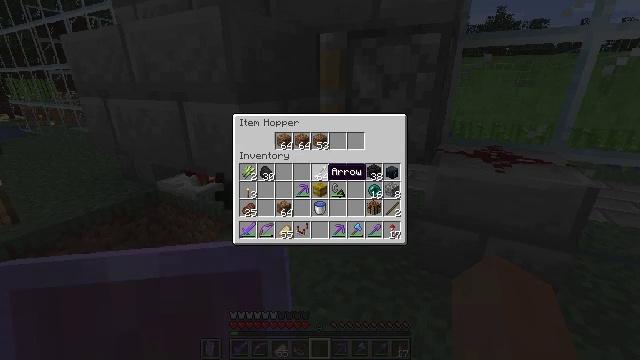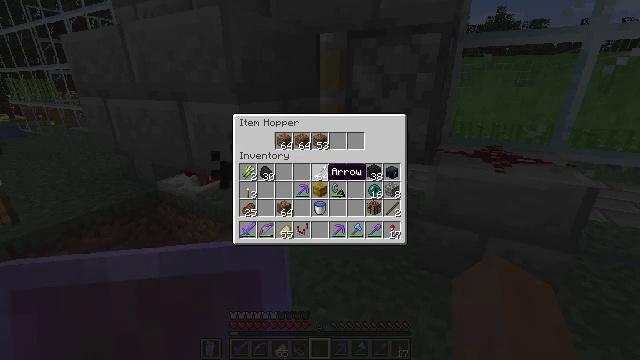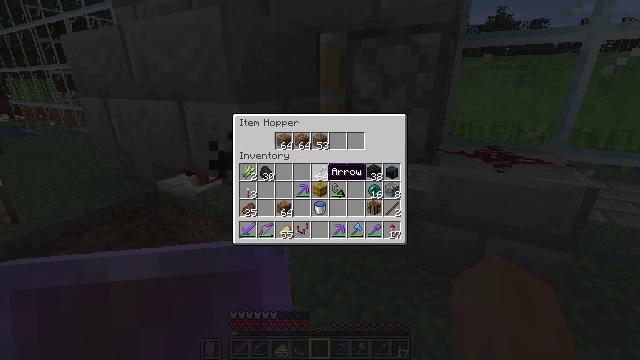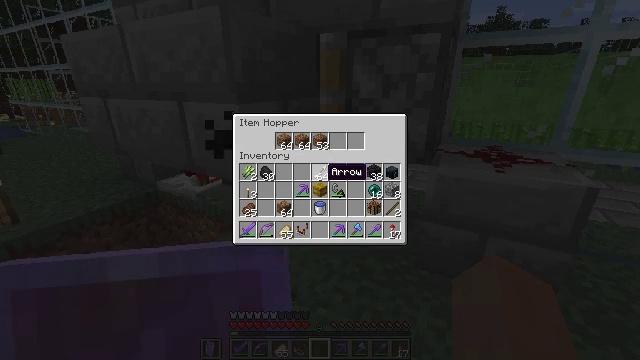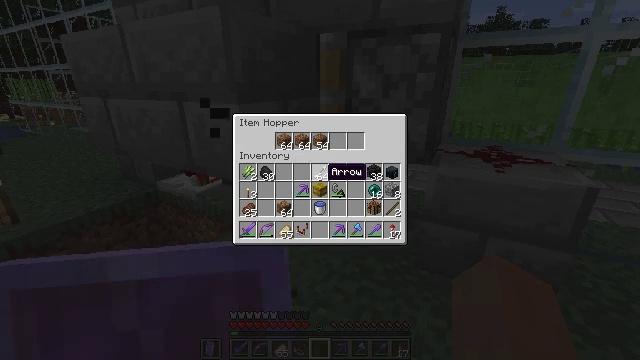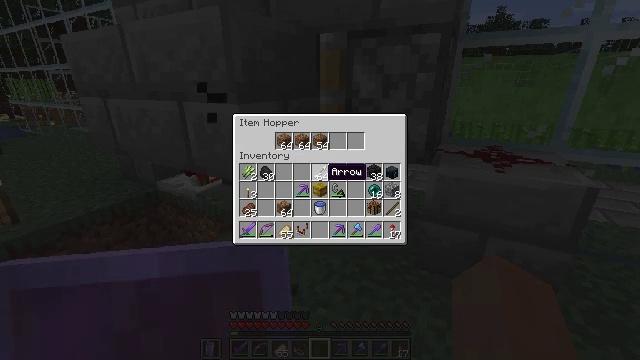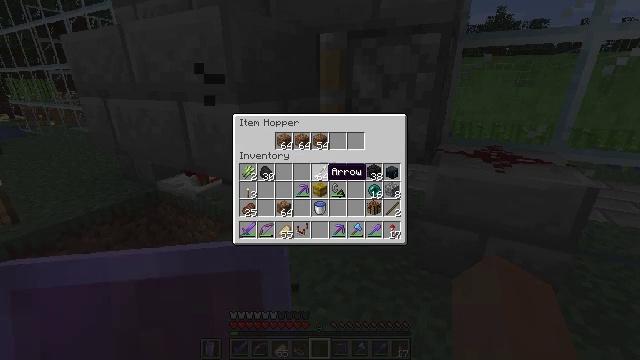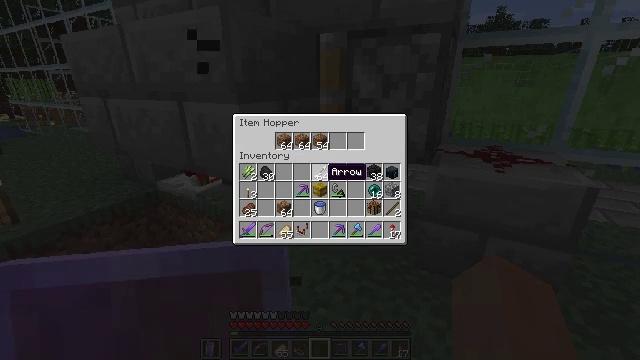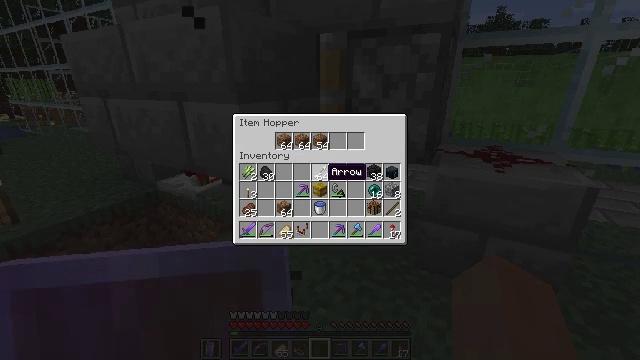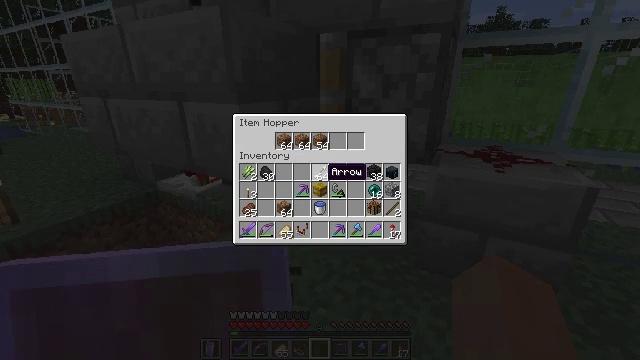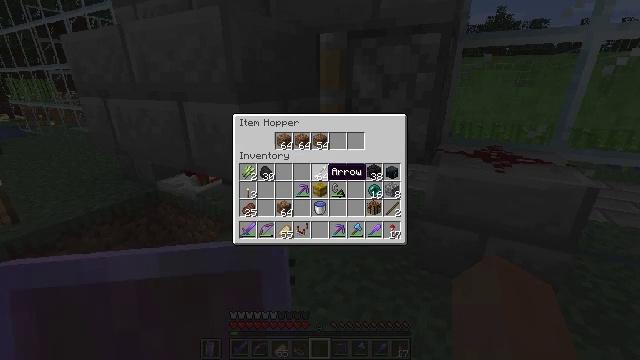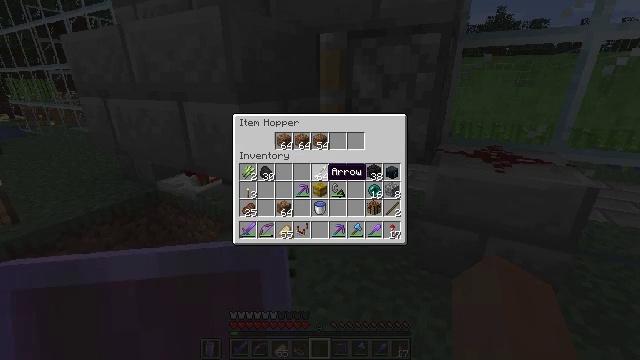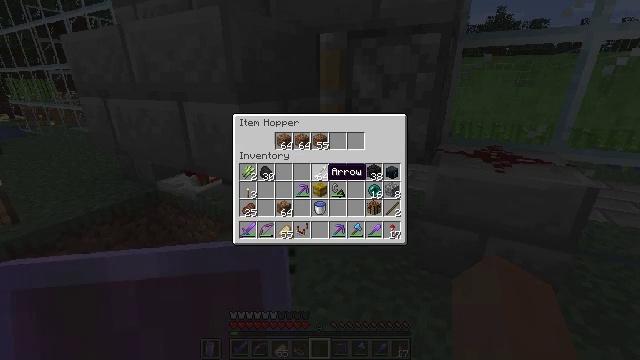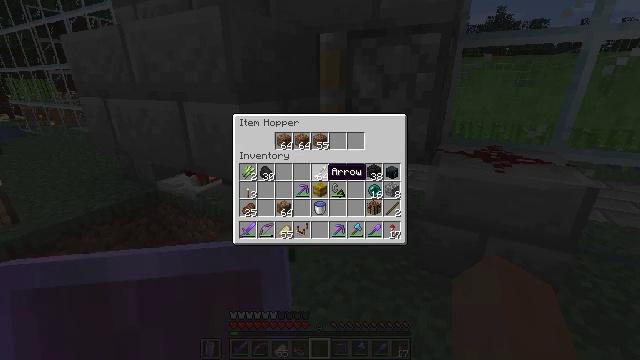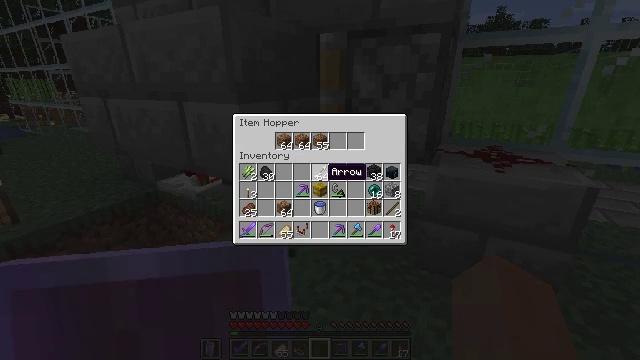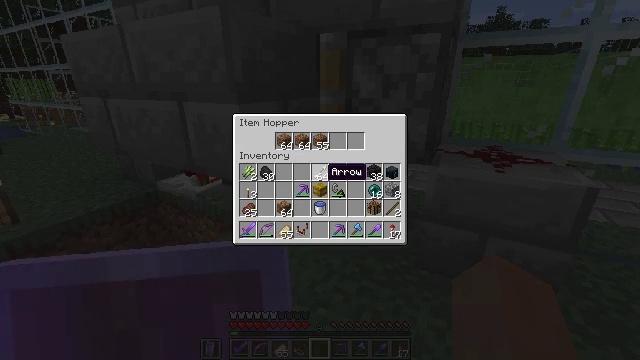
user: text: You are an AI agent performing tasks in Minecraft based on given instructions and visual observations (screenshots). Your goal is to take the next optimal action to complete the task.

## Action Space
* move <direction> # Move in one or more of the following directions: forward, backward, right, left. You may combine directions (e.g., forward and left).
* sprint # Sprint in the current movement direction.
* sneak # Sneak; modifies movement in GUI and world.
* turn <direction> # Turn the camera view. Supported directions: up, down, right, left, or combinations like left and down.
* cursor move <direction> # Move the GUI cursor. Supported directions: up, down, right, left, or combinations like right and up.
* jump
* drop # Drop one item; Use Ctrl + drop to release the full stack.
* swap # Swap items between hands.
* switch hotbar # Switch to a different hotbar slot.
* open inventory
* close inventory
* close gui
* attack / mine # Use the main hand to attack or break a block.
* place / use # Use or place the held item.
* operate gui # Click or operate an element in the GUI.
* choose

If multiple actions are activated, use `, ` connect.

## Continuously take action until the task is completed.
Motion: motion action
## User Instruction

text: Collect the comparator from redstone setup.
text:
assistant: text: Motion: no_op
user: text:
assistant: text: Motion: no_op
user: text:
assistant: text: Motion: no_op
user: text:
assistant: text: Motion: no_op
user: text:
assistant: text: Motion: no_op
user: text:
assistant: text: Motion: no_op
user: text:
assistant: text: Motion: no_op
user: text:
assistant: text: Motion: no_op
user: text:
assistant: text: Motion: no_op
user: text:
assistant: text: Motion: no_op
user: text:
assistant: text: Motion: no_op
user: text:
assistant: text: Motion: no_op
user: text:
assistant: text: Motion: no_op
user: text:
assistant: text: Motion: no_op
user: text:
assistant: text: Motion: no_op
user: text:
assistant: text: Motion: no_op
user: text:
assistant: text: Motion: no_op
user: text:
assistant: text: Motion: no_op
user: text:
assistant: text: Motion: no_op
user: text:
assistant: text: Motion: no_op
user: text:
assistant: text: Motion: no_op
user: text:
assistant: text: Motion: no_op
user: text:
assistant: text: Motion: no_op
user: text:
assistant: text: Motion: no_op
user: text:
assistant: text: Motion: no_op
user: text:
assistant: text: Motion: no_op
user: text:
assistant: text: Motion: no_op
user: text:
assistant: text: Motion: no_op
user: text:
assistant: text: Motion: no_op
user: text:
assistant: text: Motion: no_op